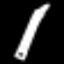
Label: pencil